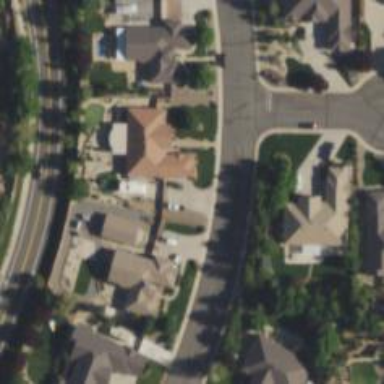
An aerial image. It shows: Residential road with asphalt surface and separate sidewalk.